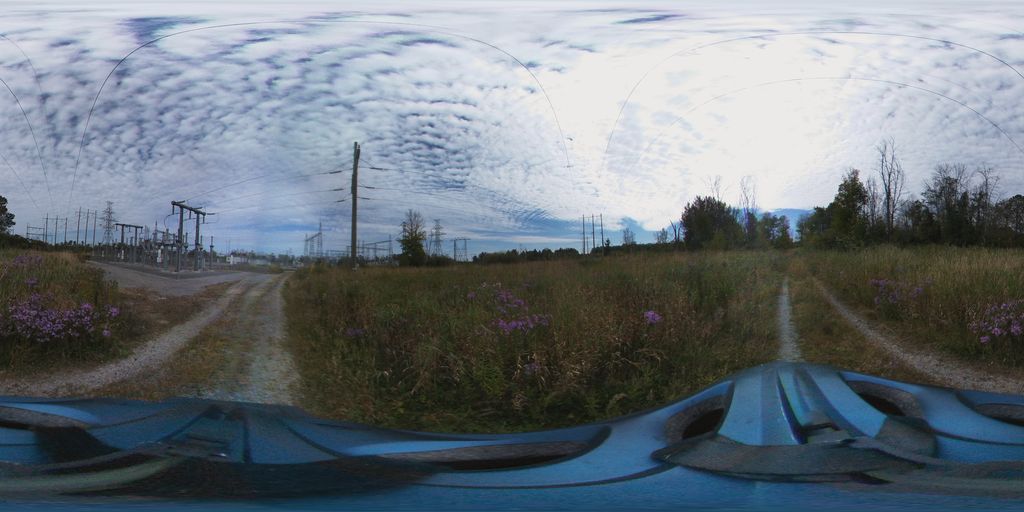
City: ottawa-gatineau